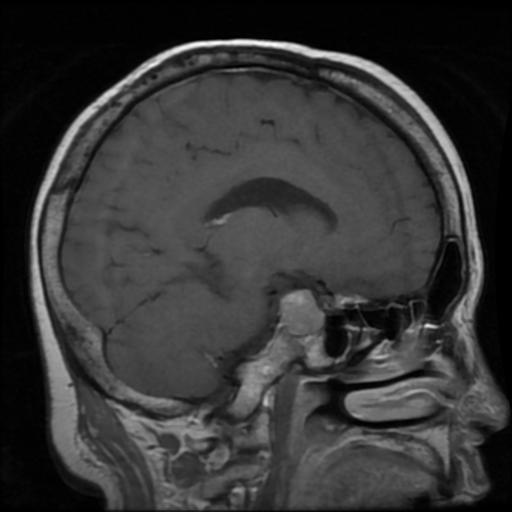
Label: pituitary